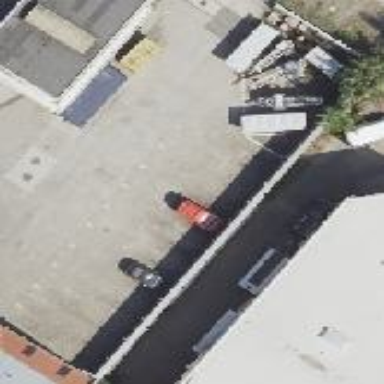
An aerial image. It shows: Parking area with surface.